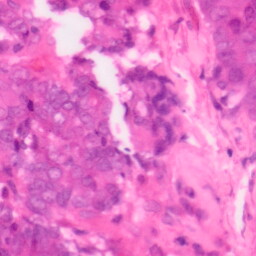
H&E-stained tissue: Colon